高一 · 度量几何学
如图, 点 $C$ 在以 $A B$ 为直径的圆上, 且满足 $C A=C B$, 圆内的弧线是以 $C$ 为圆心, $C A$ 为半径的圆的一部分. 记 $\triangle A B C$ 三边所围成的区域 (灰色部分) 为 I ,右侧月牙形区域 (黑色部分) 为 II. 在整个图形中随机取一点, 记此点取自 I, II
   的概率分别为 $P_{1}, P_{2}$, 则 ( )

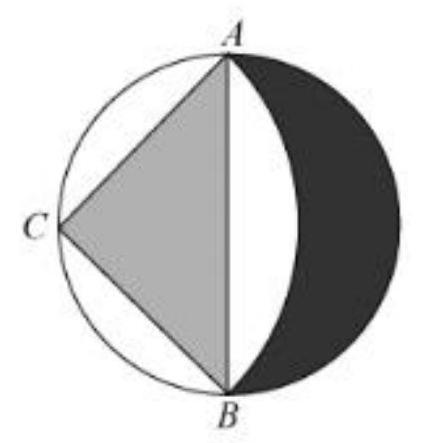
A. $P_{1}=P_{2}$
B. $P_{1}>P_{2}$

C. $P_{1}+P_{2}=\frac{4}{\pi+1}$
D. $P_{2}-P_{1}=\frac{1}{\pi+1}$
答案: A
解析: 设圆的半径为 1 , 则区域 I 的面积为 $S_{1}=\frac{1}{2} \times 2 \times 1=1$;

区域 II 的面积 $S_{2}=\frac{1}{2} \pi \times 1^{2}-\left[\frac{1}{4} \pi \times(\sqrt{2})^{2}-\frac{1}{2} \times 2 \times 1\right]=1$,

圆的面积为 $\pi \times 1^{2}=\pi$.
所以 $P_{1}=P_{2}=\frac{1}{\pi}$, 故选 $\mathrm{A}$.